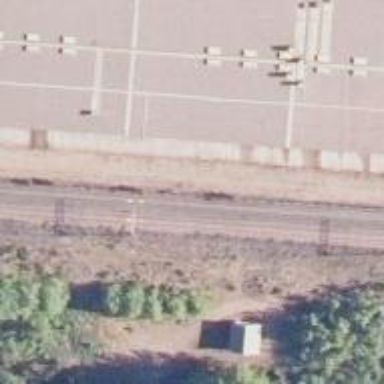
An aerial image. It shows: Railway yard.